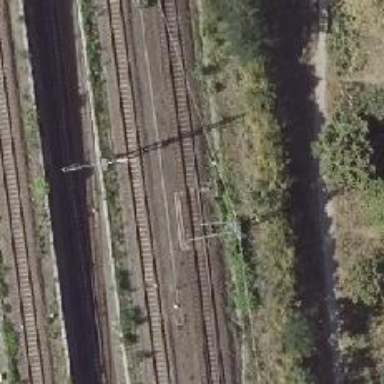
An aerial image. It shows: Railway switch with the turnout pointing to the right.